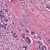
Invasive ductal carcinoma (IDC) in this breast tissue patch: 1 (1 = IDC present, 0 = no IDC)